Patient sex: M
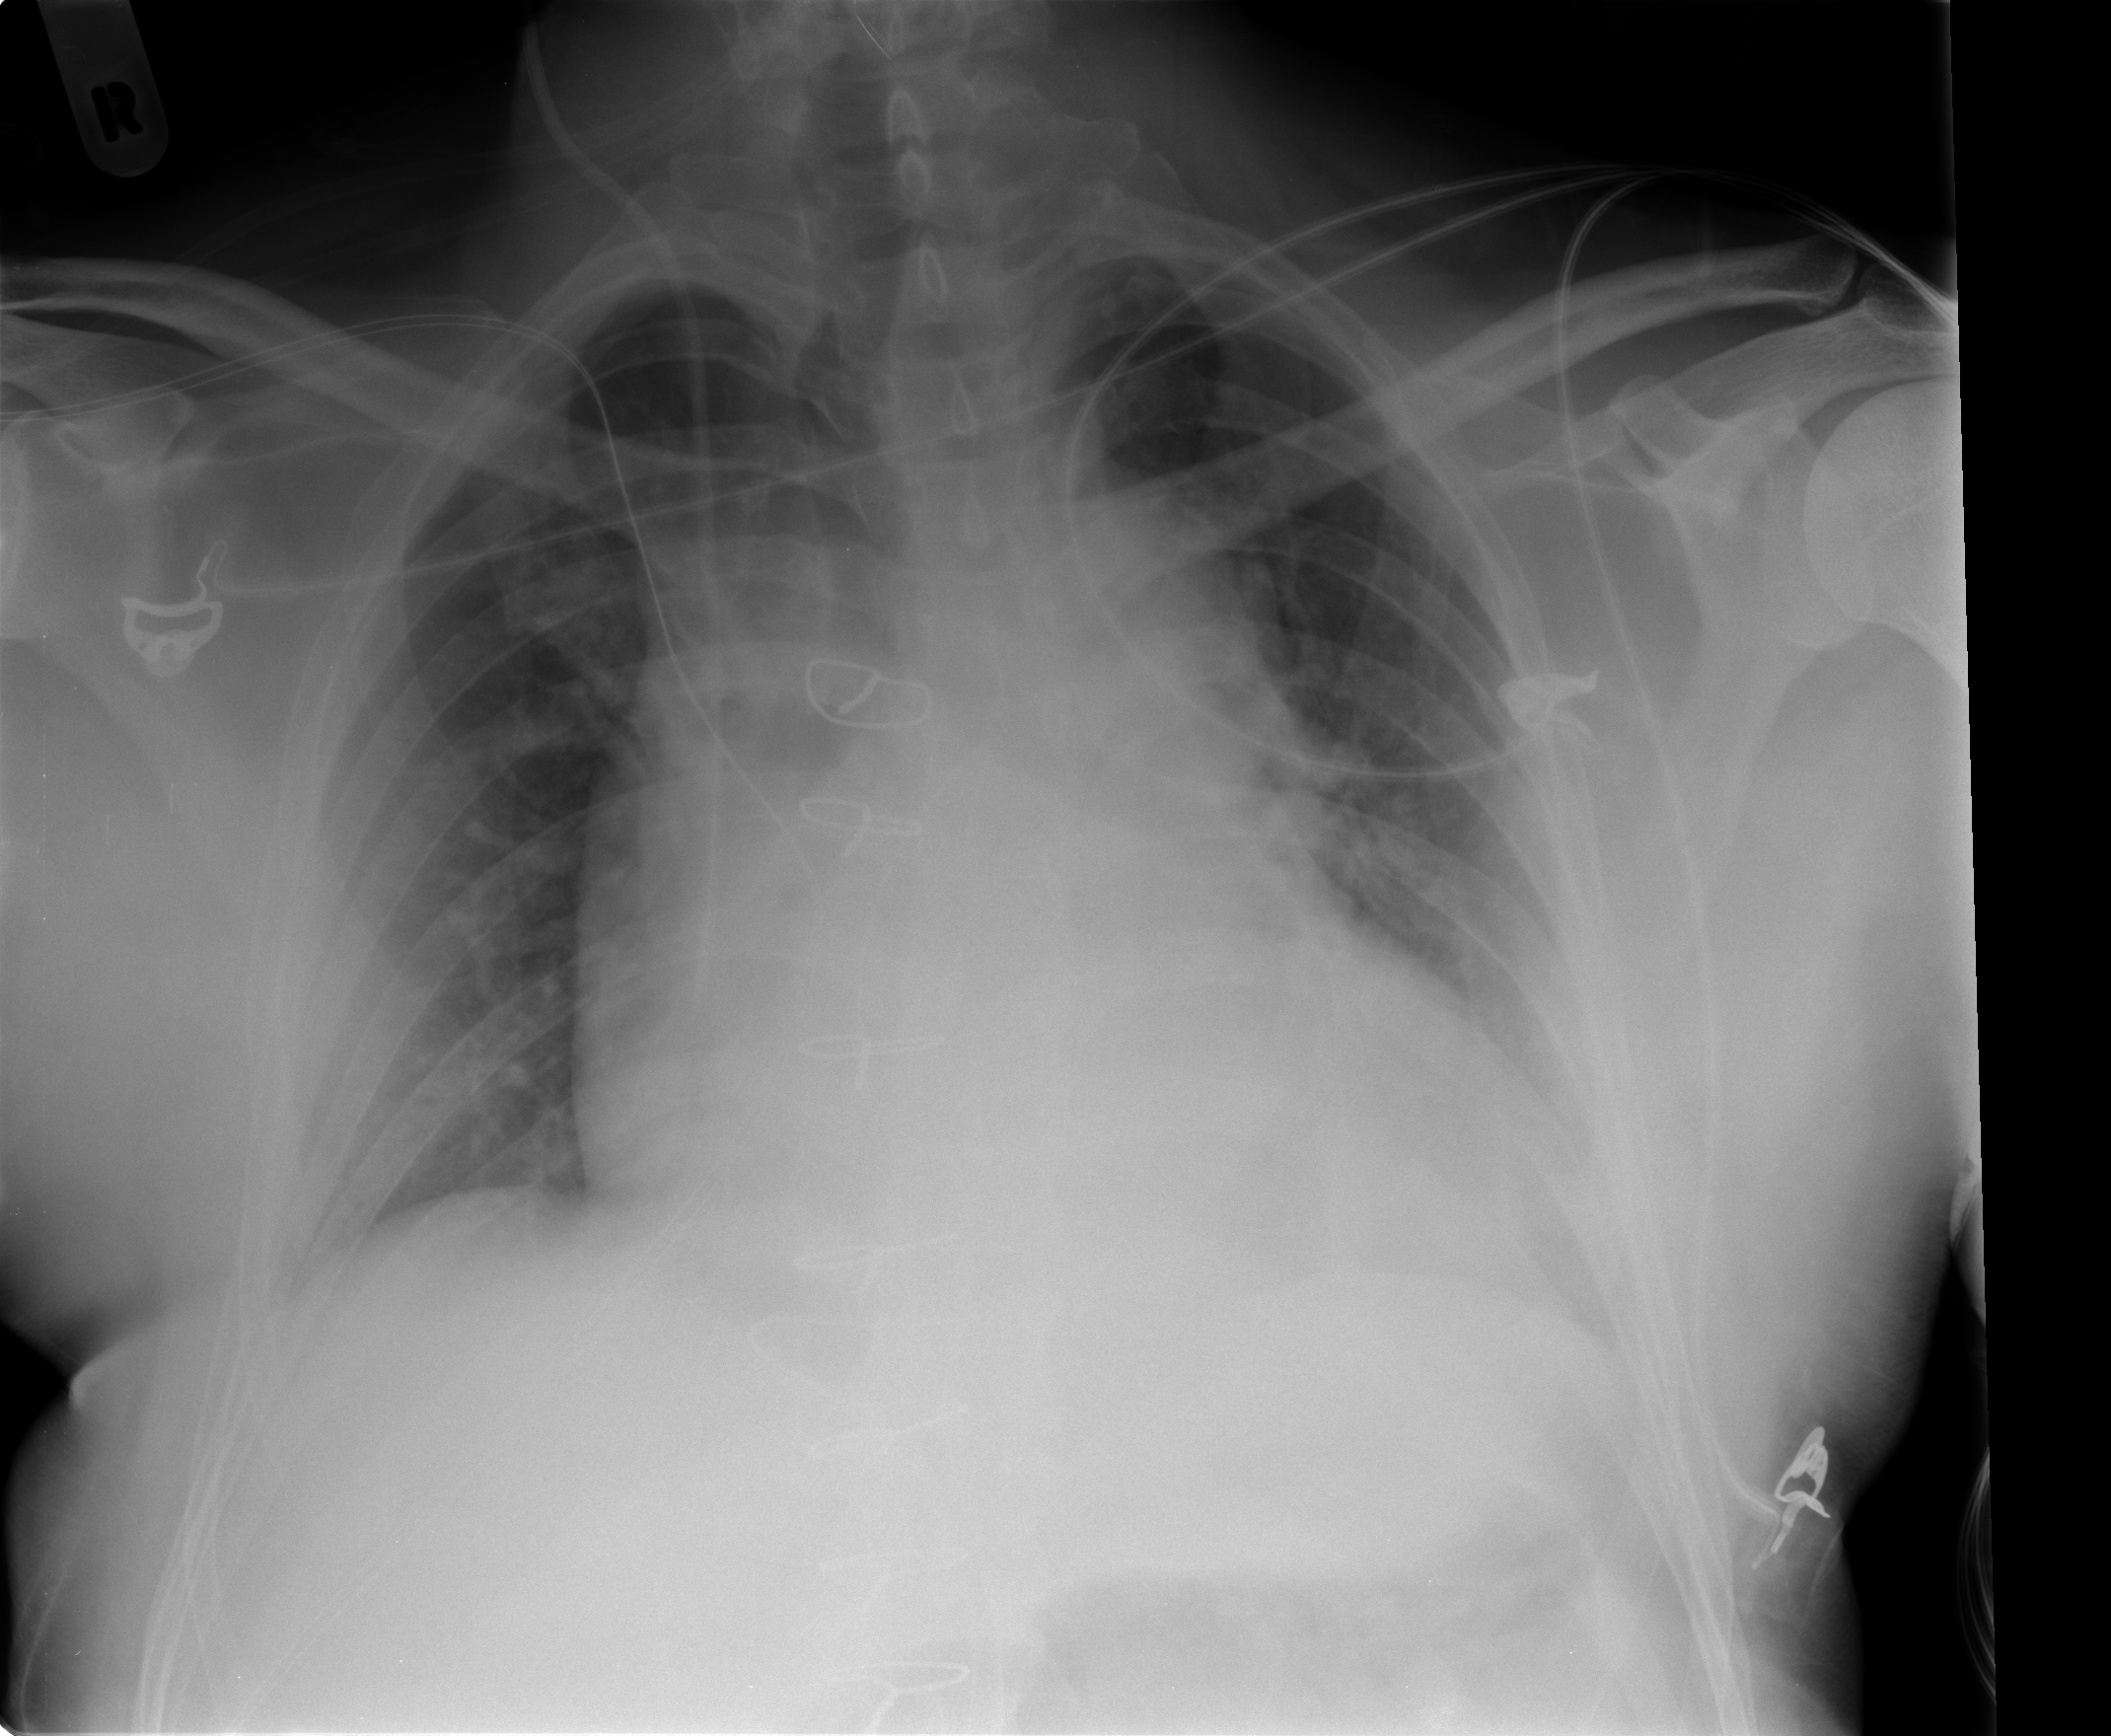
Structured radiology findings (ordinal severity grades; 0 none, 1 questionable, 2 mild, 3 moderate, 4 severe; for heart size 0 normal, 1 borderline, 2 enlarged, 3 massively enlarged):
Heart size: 2
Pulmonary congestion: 1
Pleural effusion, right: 1
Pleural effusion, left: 1
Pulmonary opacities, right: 0
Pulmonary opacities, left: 0
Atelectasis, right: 1
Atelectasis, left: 1